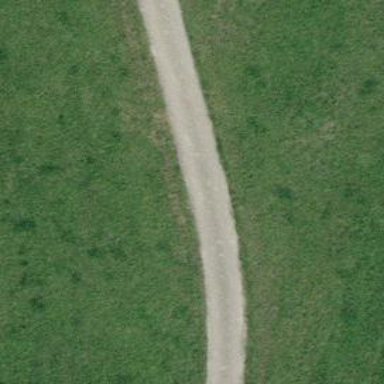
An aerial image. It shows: Well-maintained track road with grade 1 tracktype.